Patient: sex M, age 78
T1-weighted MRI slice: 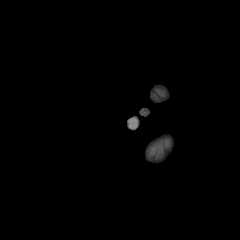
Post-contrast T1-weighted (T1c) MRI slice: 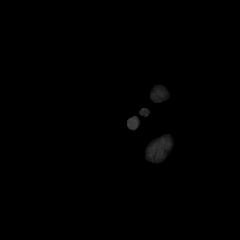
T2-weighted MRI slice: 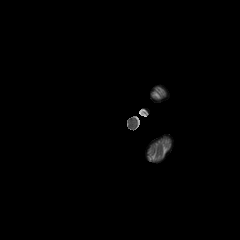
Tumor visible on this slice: no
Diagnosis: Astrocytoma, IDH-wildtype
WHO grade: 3